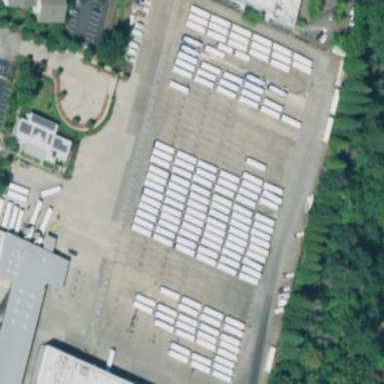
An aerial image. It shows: Bus depot surrounded by fence.